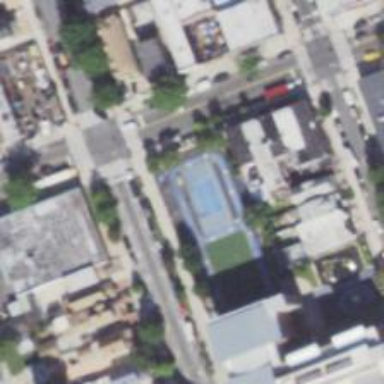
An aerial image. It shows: Basketball court located in leisure land pitch.